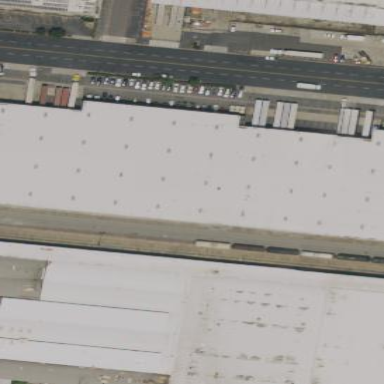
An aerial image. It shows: Warehouse.